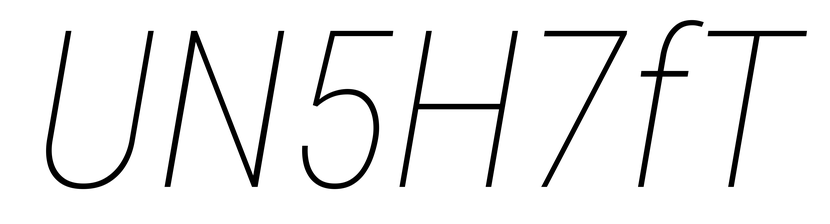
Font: Roboto-Italic_Condensed_Thin_Italic